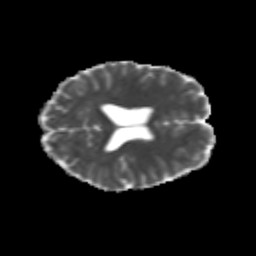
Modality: MD
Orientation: axial
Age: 25
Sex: female
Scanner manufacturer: siemens
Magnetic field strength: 3 T
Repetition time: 3.5 s
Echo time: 0.113 s